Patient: sex F, age 58
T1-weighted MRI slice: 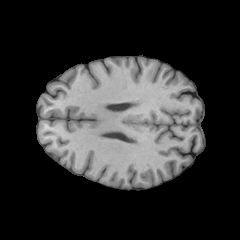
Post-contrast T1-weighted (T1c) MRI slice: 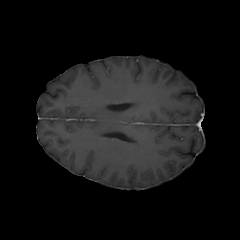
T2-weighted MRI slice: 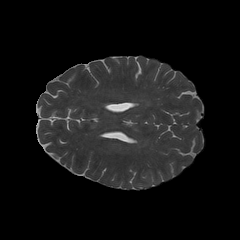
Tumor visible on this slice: no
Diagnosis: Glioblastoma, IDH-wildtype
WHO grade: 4